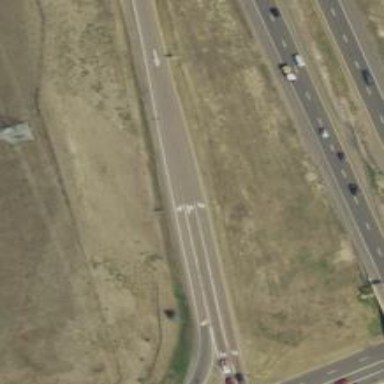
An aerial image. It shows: Asphalt motorway link.